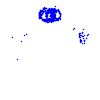
Particle: electron